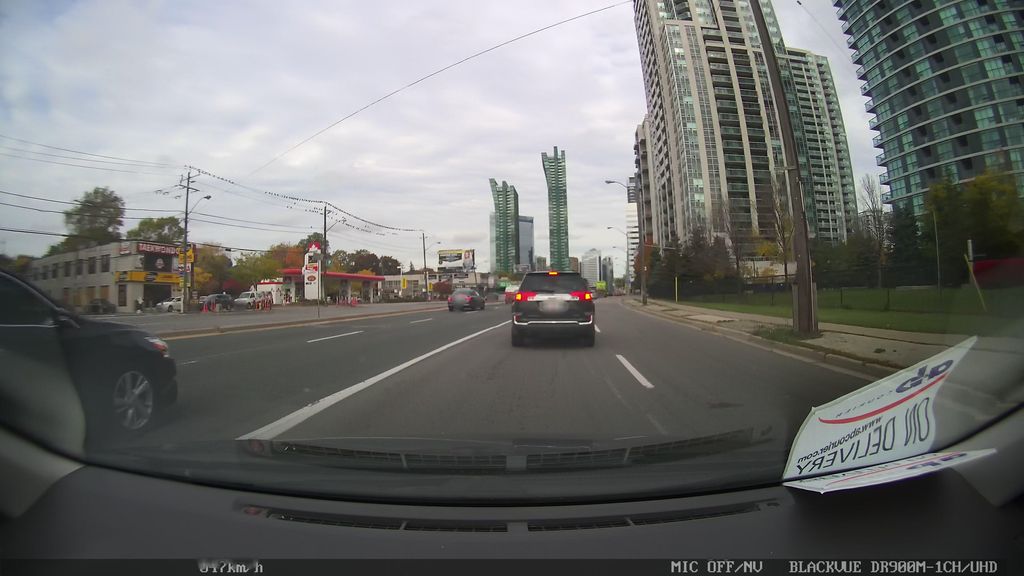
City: toronto